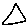
Label: triangle